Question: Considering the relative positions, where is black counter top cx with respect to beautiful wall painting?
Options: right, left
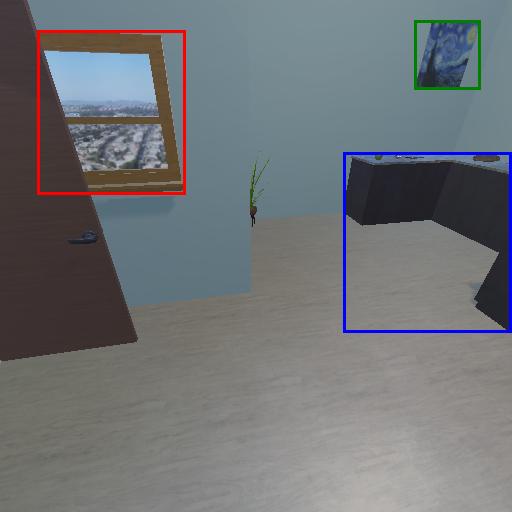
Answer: right